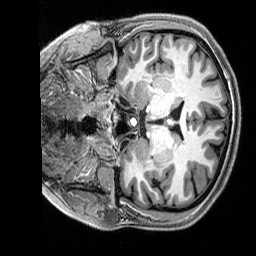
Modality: T1w
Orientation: coronal
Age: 22
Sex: male
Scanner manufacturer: siemens
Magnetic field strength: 3 T
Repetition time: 2.8 s
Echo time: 0.00212 s